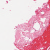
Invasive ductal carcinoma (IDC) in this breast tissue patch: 0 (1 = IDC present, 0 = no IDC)